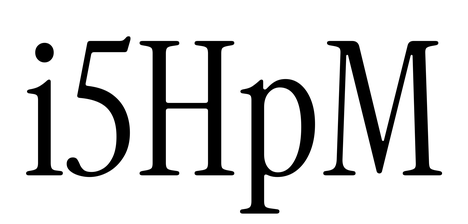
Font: InstrumentSerif-Regular